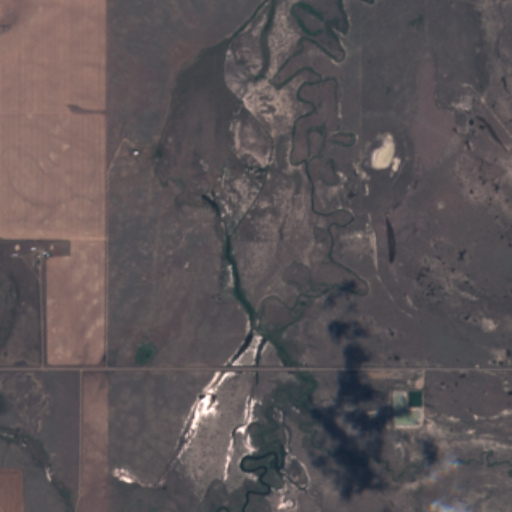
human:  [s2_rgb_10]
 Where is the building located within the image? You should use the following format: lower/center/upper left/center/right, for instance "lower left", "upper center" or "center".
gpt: The building is located in the upper left of the image.
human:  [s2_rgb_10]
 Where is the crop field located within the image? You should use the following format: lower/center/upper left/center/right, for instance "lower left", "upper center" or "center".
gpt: There is no crop field in the image.